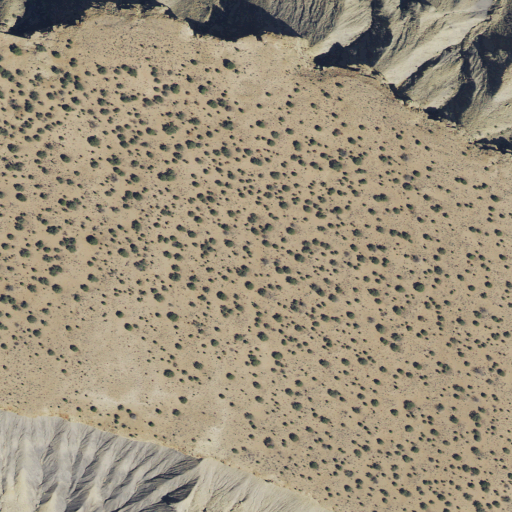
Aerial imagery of cape in Utah named Corral Point containing shrub and barren land